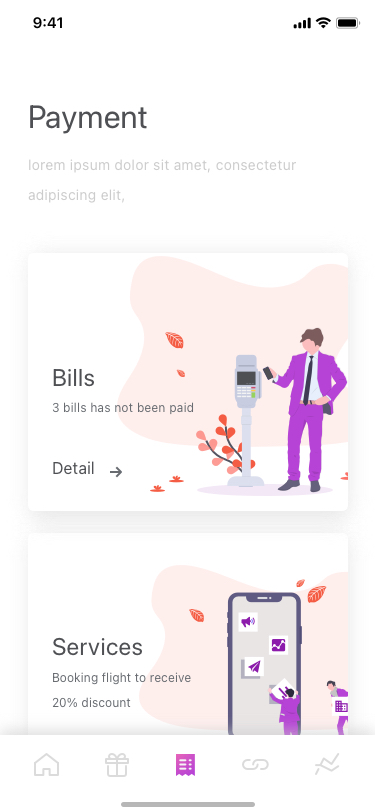
Text in this UI design:
Detail
Booking flight to receive 20% discount
Services
Detail
3 bills has not been paid
Bills
lorem ipsum dolor sit amet, consectetur adipiscing elit,
Payment